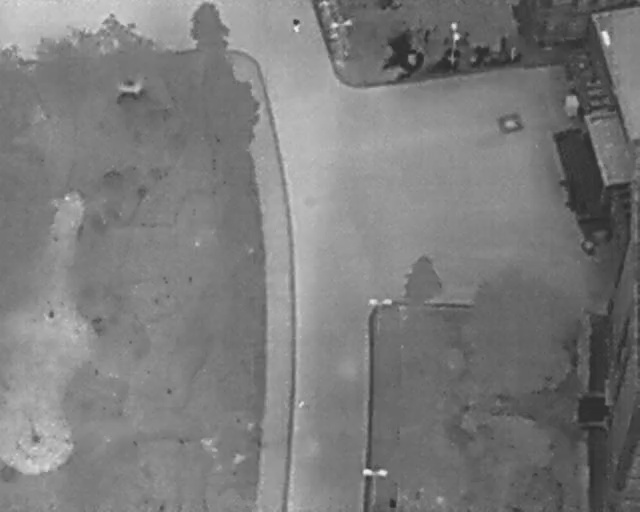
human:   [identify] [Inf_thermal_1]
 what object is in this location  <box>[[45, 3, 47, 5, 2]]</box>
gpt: <ref>1 medium person at the top</ref>